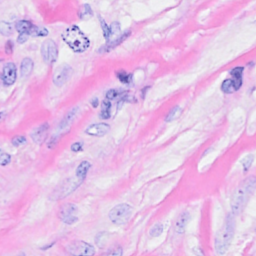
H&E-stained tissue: Breast